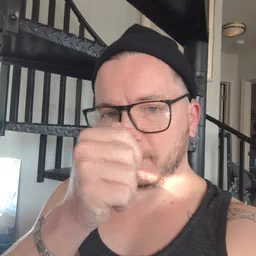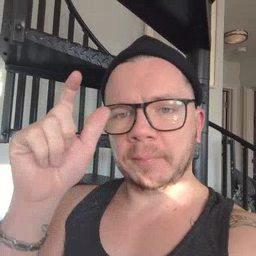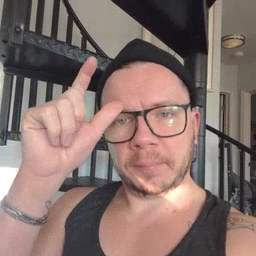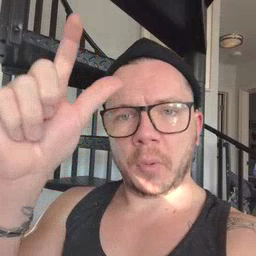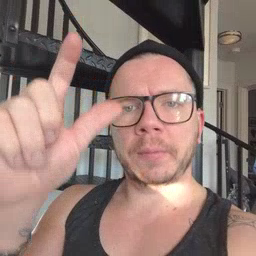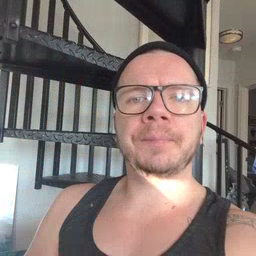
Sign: moon